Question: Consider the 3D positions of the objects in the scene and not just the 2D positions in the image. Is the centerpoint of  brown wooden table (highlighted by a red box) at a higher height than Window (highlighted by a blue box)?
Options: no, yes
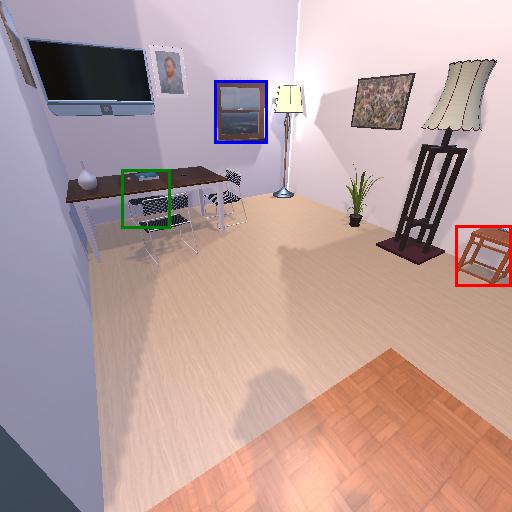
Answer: no